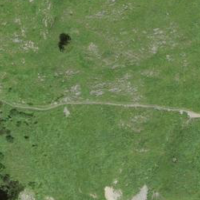
EUNIS habitat code: 26
Species observed at this site:
Allium victorialis
Aster alpinus